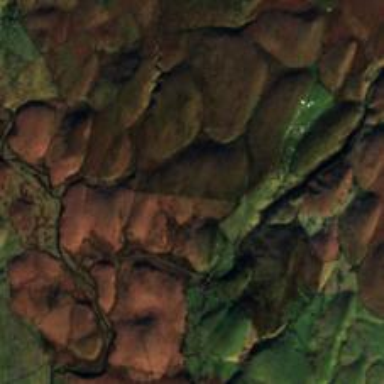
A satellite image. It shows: Natural area of fell.